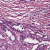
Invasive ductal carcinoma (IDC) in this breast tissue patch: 0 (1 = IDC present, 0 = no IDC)